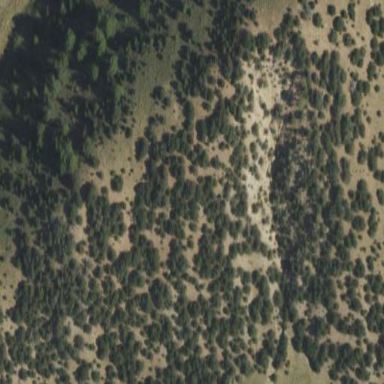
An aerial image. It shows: Scrub area with evergreen needle-leaved trees.